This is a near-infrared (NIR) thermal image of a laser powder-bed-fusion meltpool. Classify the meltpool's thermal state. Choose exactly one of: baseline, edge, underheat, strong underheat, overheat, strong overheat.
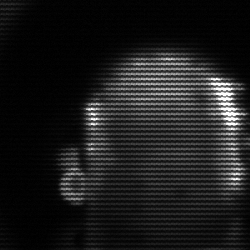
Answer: baseline